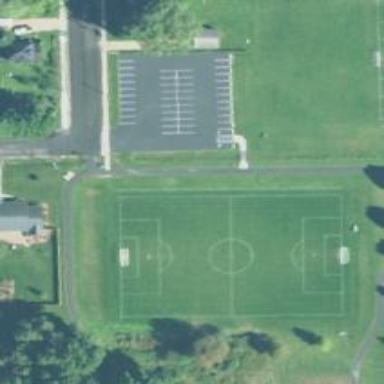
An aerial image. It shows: Soccer pitch with grass surface for leisure land.